Question: I have written an insert query but it throws an error #1136. I checked for comma and other syntax and field with NULL values are Null allowed is also checked. Its not working. I searched for similar questions but didn't help. I have tried it both the way.
1st way:
'''
INSERT INTO postdetails SET
PostId = NULL,
EventId = 1,
FacultyId = 'hemal.desai',
InstituteId = 1,
PostTitle = 'title',
PostMsg = 'msg',
PostDate = '2014-04-22',
EventDate = '2014-04-30',
PostTime = CURRENT_TIME(),
DeleteDate = '2014-04-30',
Edited = 'No',
FileURL = 'Null',
status = 'upcoming',
reason =NULL,
oldeventdate = NULL;
'''
and the 2nd way:
'''
INSERT INTO postdetails (PostId, EventId, FacultyId, InstituteId, PostTitle, PostMsg, PostDate, EventDate, PostTime, DeleteDate, Edited, FileURL, status, reason, oldeventdate) VALUES (NULL, '1', 'siddhi.shah@ahduni.edu.in', '1', 'Sidddhi Mam', 'Message', '2014-04-22', '2014-04-29', CURRENT_TIME(), '2014-05-03', 'No', 'Null', 'upcoming', NULL, NULL);
'''
My table structure is like this:

Please help me.
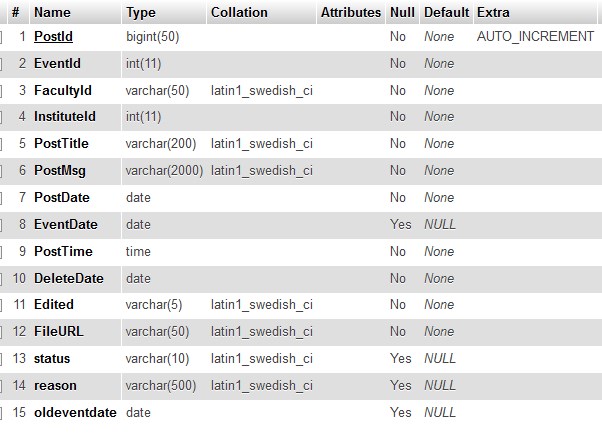
Answer: I have replicate the same structure to verify for issue and it working for me with provided insert query without changing anything.
So as SarjitDelivala suggested, please check for trigger or else provide complete error with table engine detail.